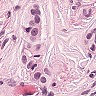
Metastatic tissue present: yes